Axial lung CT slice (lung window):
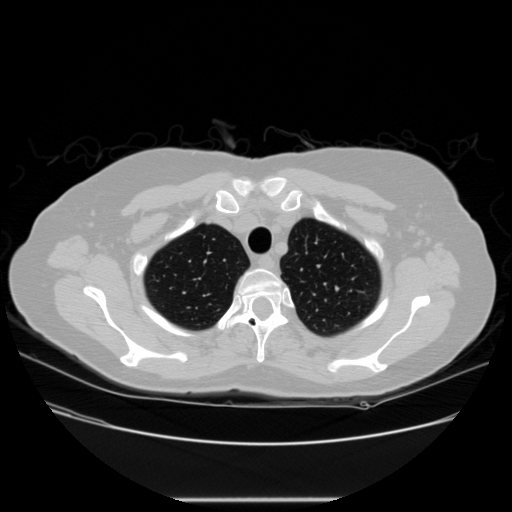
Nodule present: no